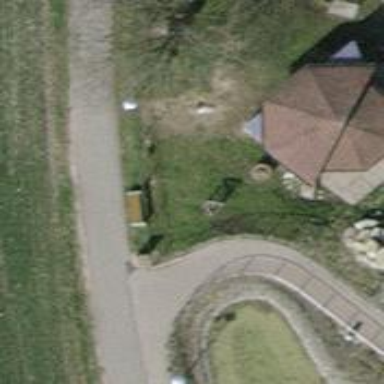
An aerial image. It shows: Brown bench in the vicinity.